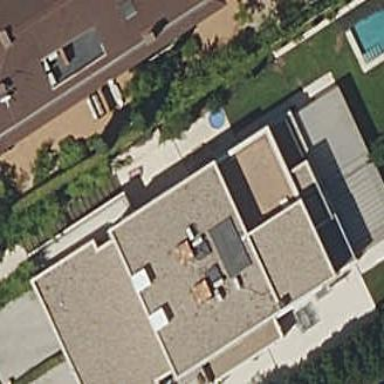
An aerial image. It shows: Simple house.